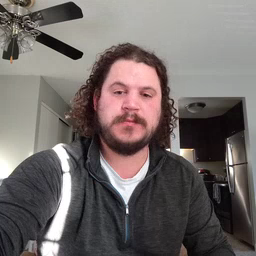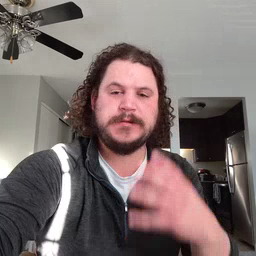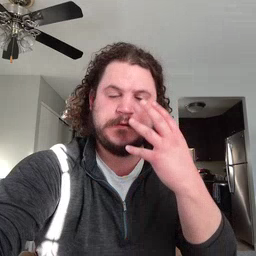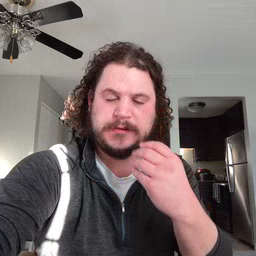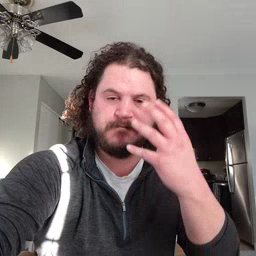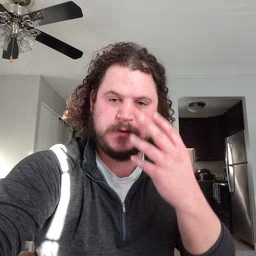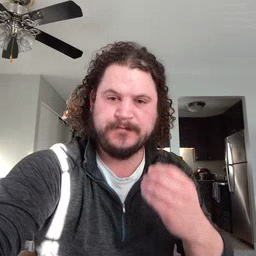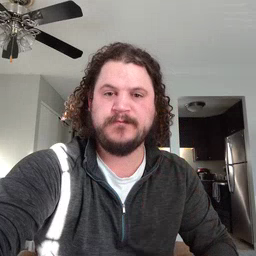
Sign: sleepy